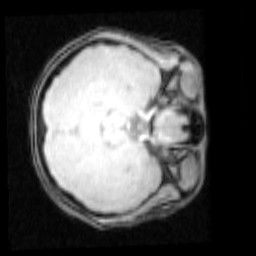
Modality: PDw
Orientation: axial
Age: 22
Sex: female
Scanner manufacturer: siemens
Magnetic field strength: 3 T
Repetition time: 0.25 s
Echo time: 0.00103 s